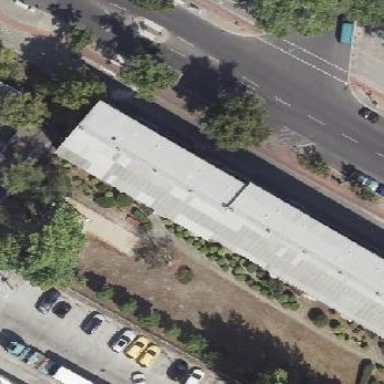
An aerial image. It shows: Gabled roof apartments building.